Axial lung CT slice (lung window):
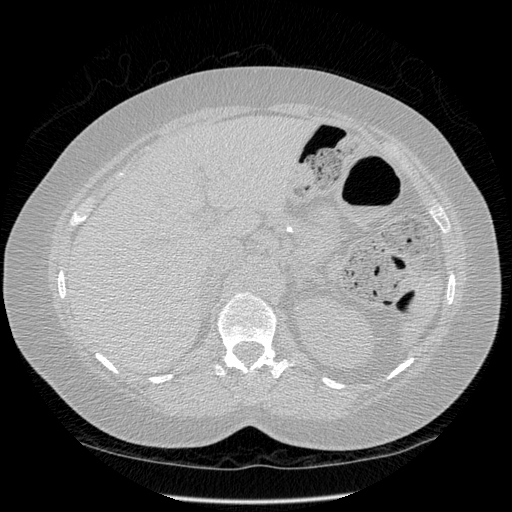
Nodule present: no